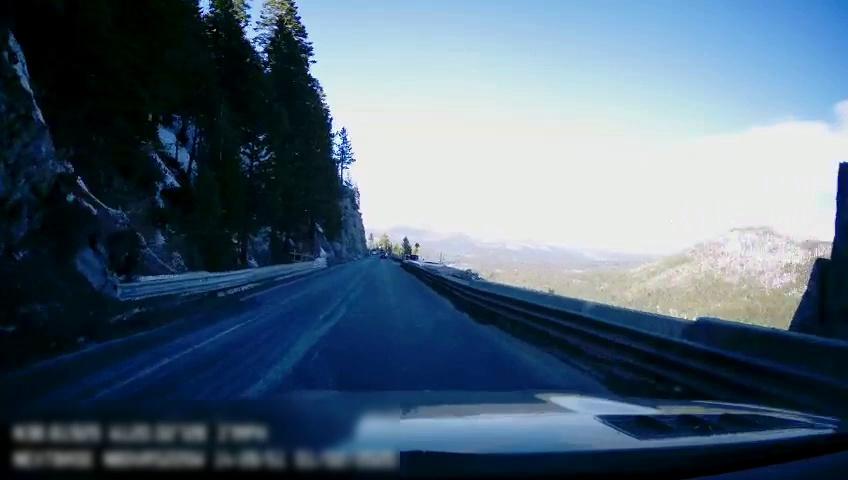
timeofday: Day
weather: Snowy
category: Drivable Space
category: Lanes | Current Lane